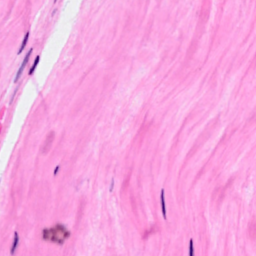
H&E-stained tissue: Breast